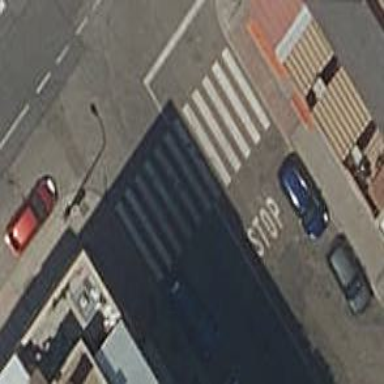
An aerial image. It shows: Uncontrolled crossing on the road.